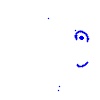
Particle: proton